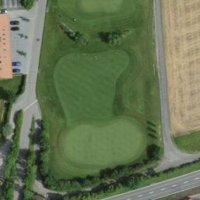
EUNIS habitat code: 52
Species observed at this site:
Epilobium hirsutum